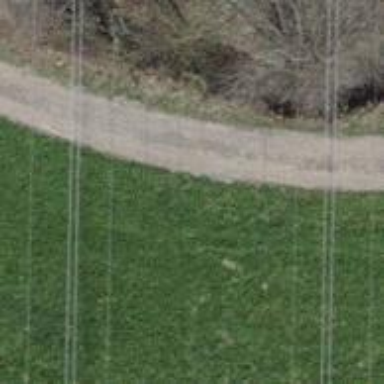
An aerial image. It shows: Unpaved track road.